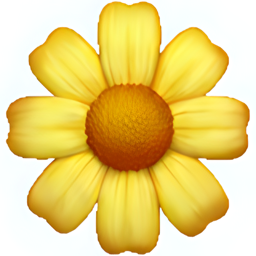
Name: blossom
Emoji: 🌼
Group: Animals & Nature
Sub-group: plant-flower